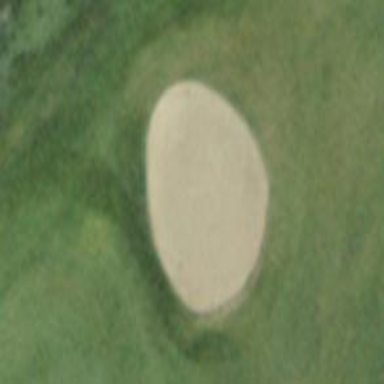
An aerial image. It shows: Sandy area is golf bunker.